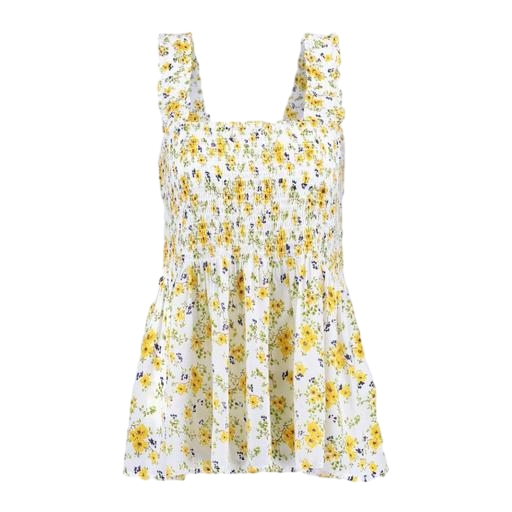
yellow floral-print top, sleeveless floral-print top, floral sleeveless, white background